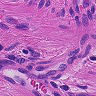
Metastatic tissue present: no